Question: I am using RSpec 2 and trying to load a few instance variables at the top of a model spec. They are associated, but the associations aren't coming through.
The models are Column and Table -- this is not a problem the way we have it set up. Table has_many columns.
'''
let!(:company) { Company.first }
let!(:events_table) { Table.create(name: "Events Test") }
let!(:text_column) { Column.create(title: "Title", name: "title", column_type: "text", table_id: events_table.id)}
let!(:start_date_column) { Column.create(title: "Start Date", name: "start_date", column_type: "date", table_id: events_table.id) }
'''
The events_table is definitely getting created and returning an ID if I puts.attributes on it later on. I thought the 'lets!' with the bang woudl allow it to get created in order so the association would exist.
I'm not sure that's happening though.
If I puts out the attributes for either of the columns, the table_id is nil.
How can I ensure it is not nil? What am I doing wrong?
Thanks in advance!!

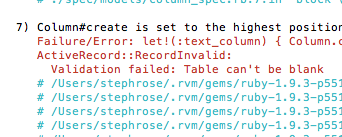
Answer: Turns out that for some reason, maybe because I didn't have the 'inverse_of' associations set up, that the relation just wasn't working.
When I add the 'inverse_of', and then change it to this, it works:
'''
events_table.columns.create!(title: "Title Test")
'''